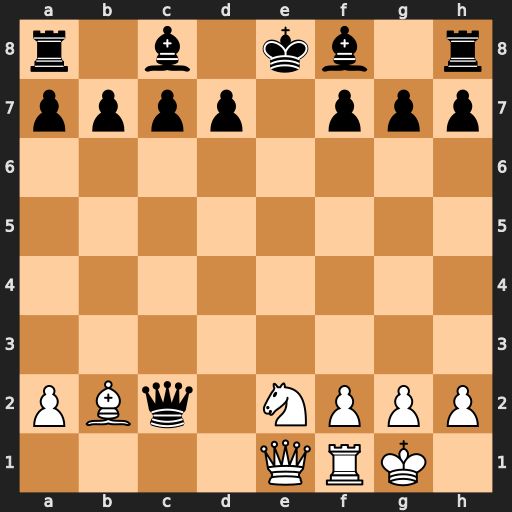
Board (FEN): r1b1kb1r/pppp1ppp/8/8/8/8/PBq1NPPP/4QRK1
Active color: w
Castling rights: kq
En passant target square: -
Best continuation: Nd4+ Kd8 Nxc2